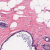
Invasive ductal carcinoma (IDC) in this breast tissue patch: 0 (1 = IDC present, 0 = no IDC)